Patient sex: F
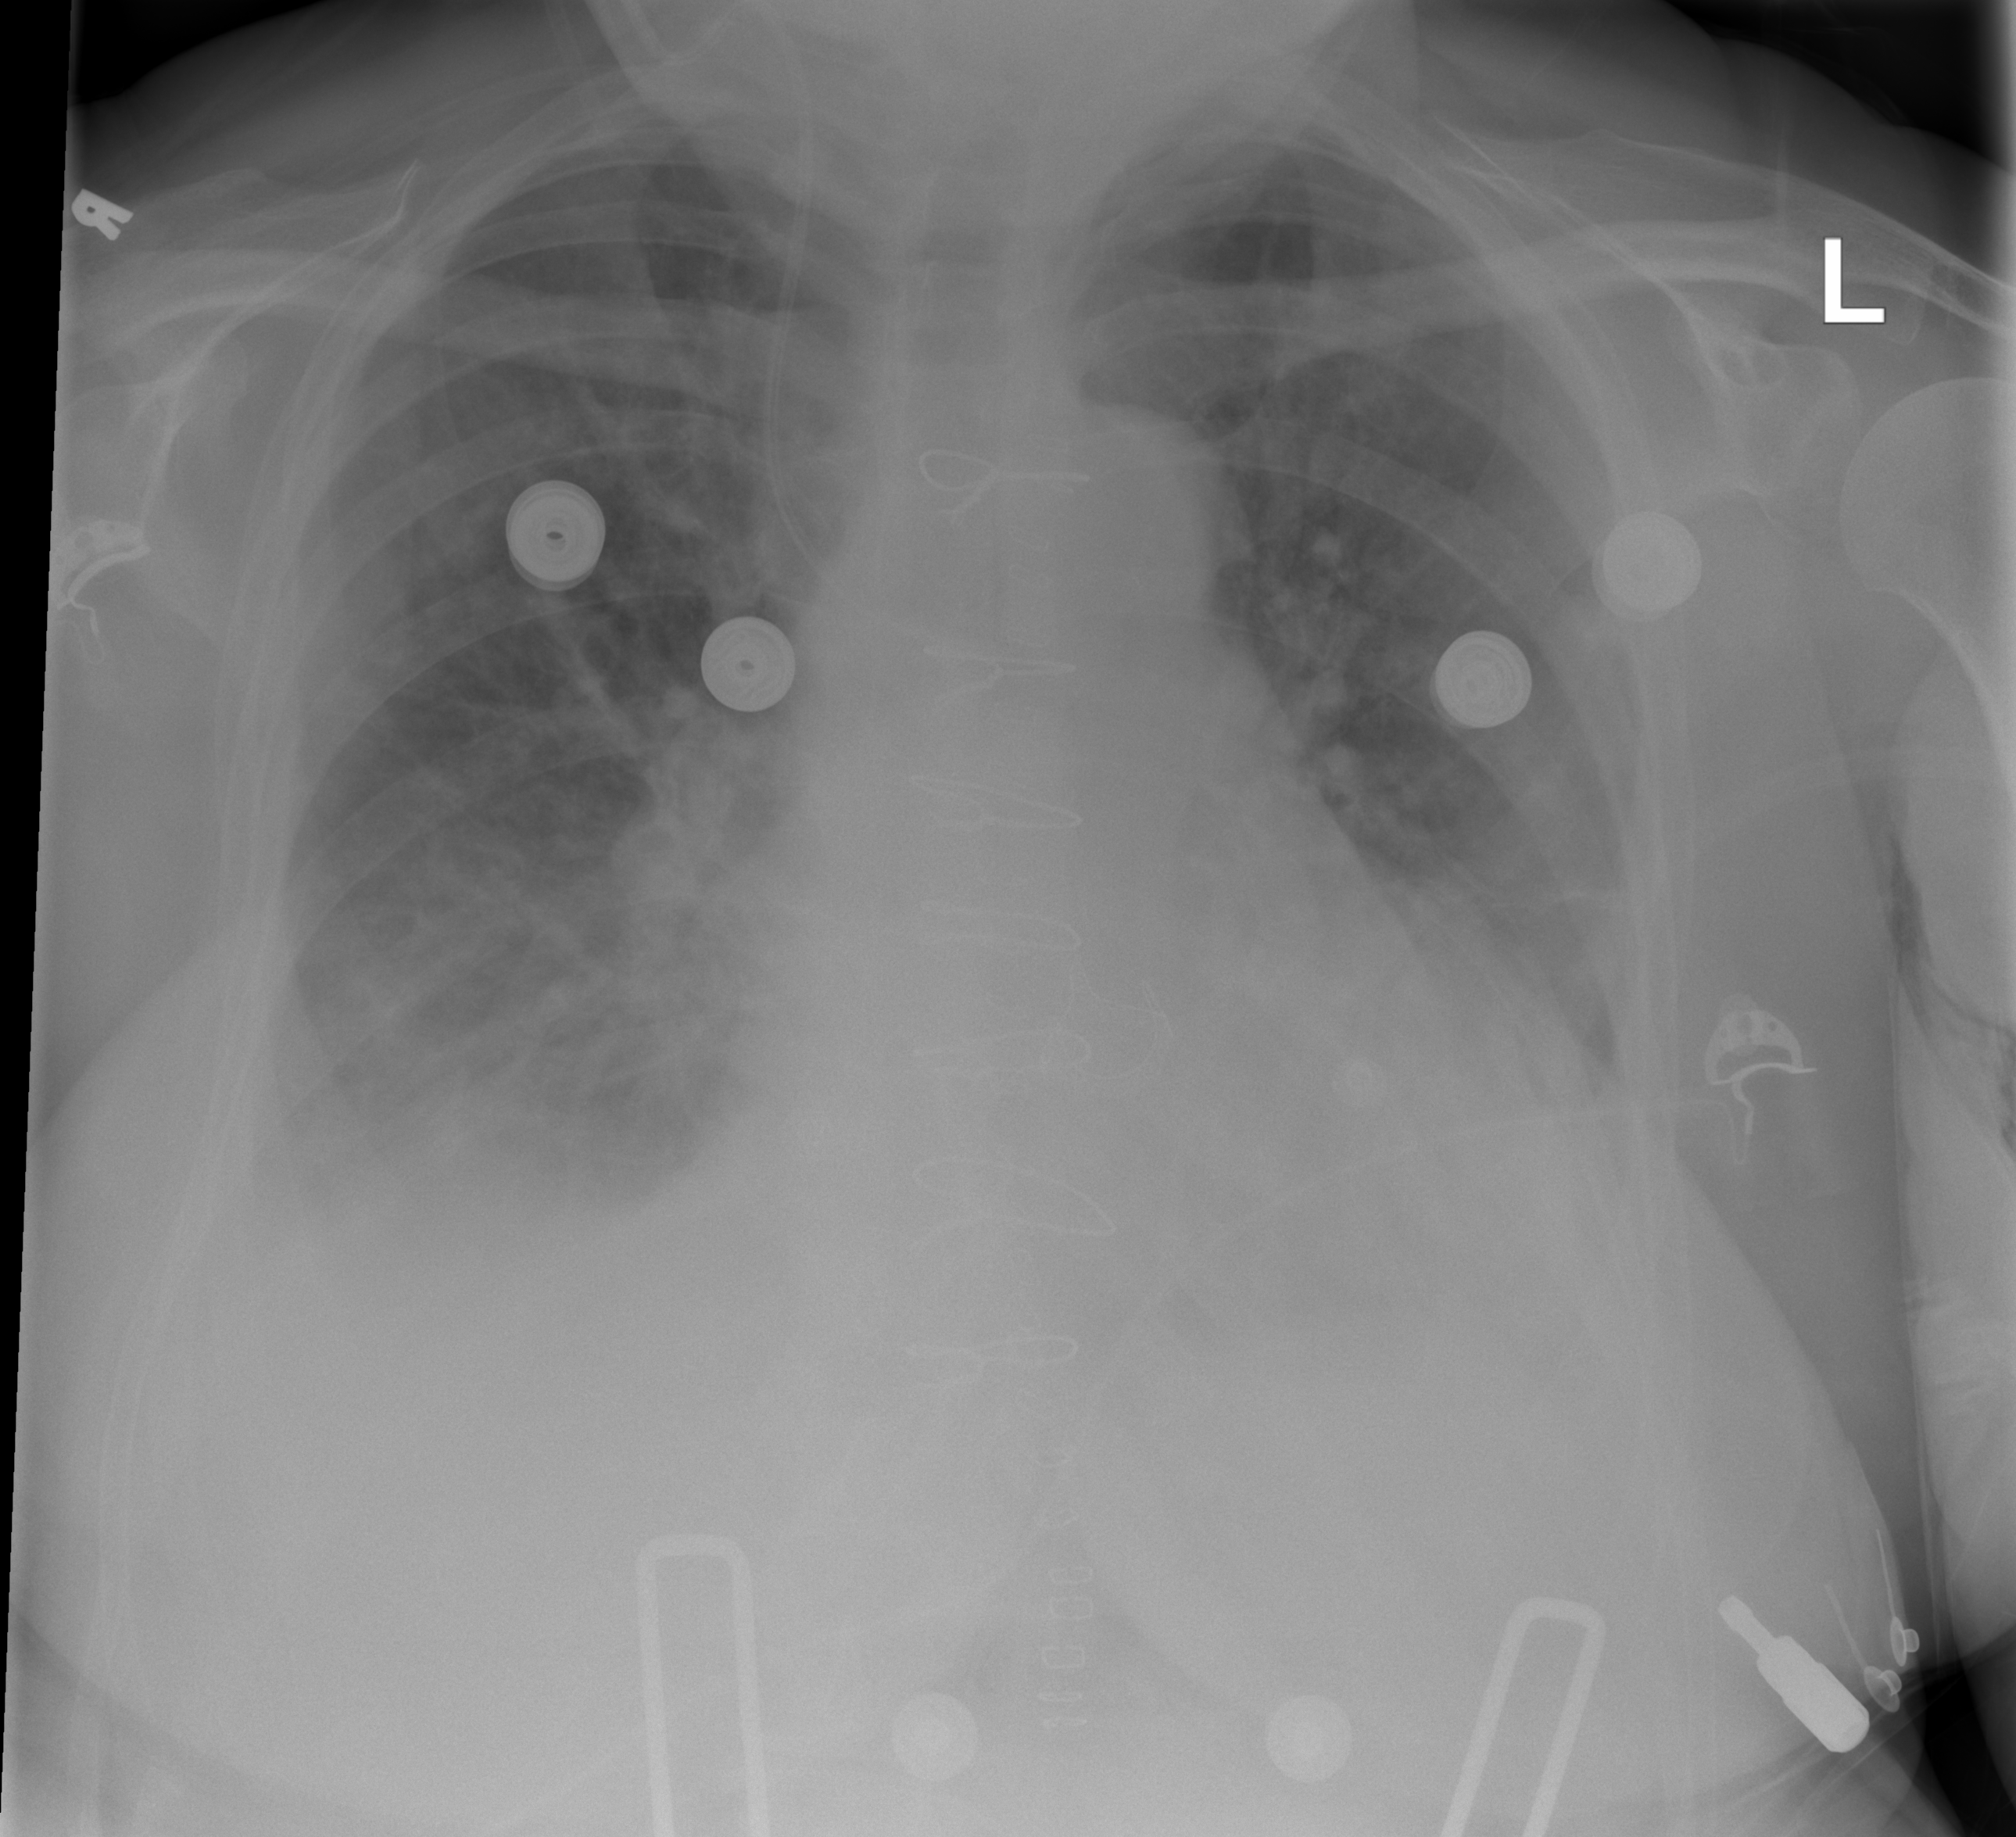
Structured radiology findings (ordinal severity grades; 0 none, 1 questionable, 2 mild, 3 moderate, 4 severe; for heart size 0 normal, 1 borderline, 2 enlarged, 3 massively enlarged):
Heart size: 2
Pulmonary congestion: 2
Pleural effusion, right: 2
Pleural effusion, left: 2
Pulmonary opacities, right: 2
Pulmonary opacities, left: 2
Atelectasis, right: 2
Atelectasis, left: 2